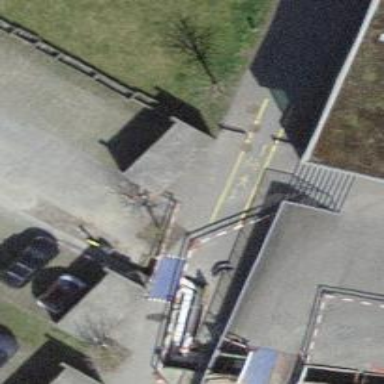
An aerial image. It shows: Bollard.